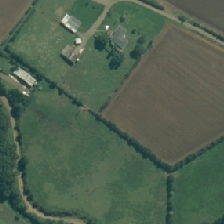
Land cover: shortrotation_cropland